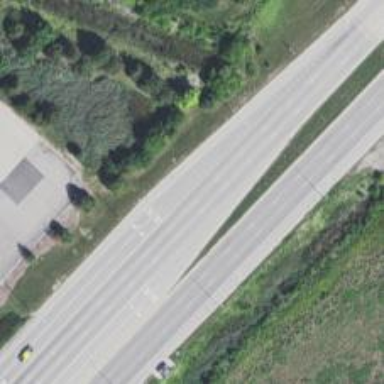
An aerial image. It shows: Trunk link highway.